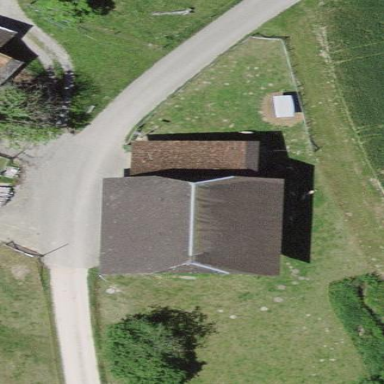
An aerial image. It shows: Barn.